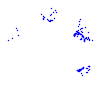
Particle: kaon